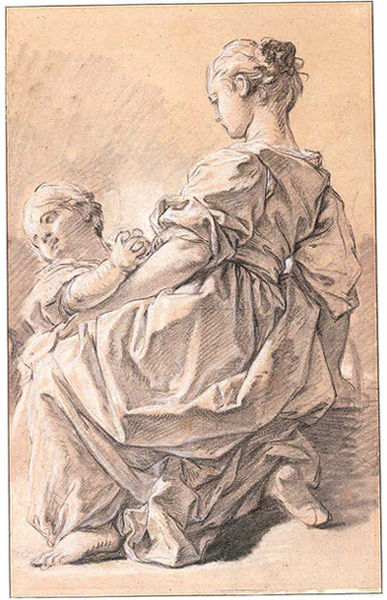
Titel: Kniende junge Frau mit Kind
Künstler: François Boucher
Standort: Karlsruhe
Institution: Staatliche Kunsthalle Karlsruhe
Schlagwörter: fuß, hand, kopf, nackt, schatten, weiß, frauen, mädchen, sitzen, braun, finger, frau, frisur, grau, haar, kleid, kleider, kreide, licht, ohr, pastell, profil, rücken, schwarz, skizze, zeichnung, blick, dame, gürtel, rot, beige, rock, schleife, jung, arm, arme, falten, halten, knoten, ärmel, bildnis, hals, hände, portrait, porträt, gewand, haare, sitzend, stoff, familie, kind, mutter, tochter, blatt, kinn, locken, rosa, kinder, dutt, füße, magd, rückenansicht, papier, umarmung, zwei, studie, creme, grafik, graphik, schattierung, klein, weis, baby, silhouette, nacken, falte, gefaltet, spielen, zopf, faltenwurf, junge, knie, liegend, zehen, kled, geschwister, schwestern, wei, abwenden, haarknoten, spiel, barfuss, kohle, druck, schwarz-weiss, schraffur, radierung, stich, knien, schraffiert, bleistift, beten, gebet, schwester, grundierung, kämpfen, bleistiftzeichnung, kleinkind, verschränkt, gefaltete hände, heben, flehen, knieend, kniend, rötlich, spiele, zwei mädchen, drehung, rötel, sohn, bund, lange kleider, freundinnen, zwei kinder, ölkreide, gestrichelt, kindermädchen, weißhöhung, intim, pappe, faltenstudie, elle, rangeln, aufpassen, mádchen, nackte füße, mutter und tochter, ungeduldig, swarz, mag, reichnung, sitend, rossa, geweißt, mutter und sohn, kabbelei, bratensoße, hänm, ruckansicht, chnmädchen, haare halbprofil